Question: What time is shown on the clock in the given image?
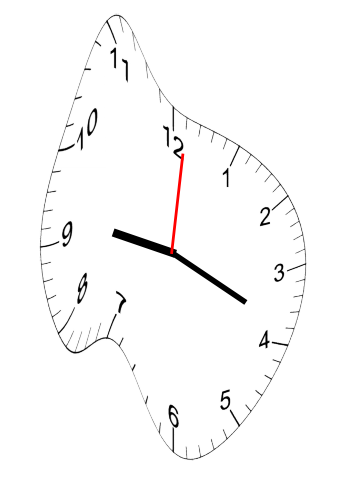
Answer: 09:19:01